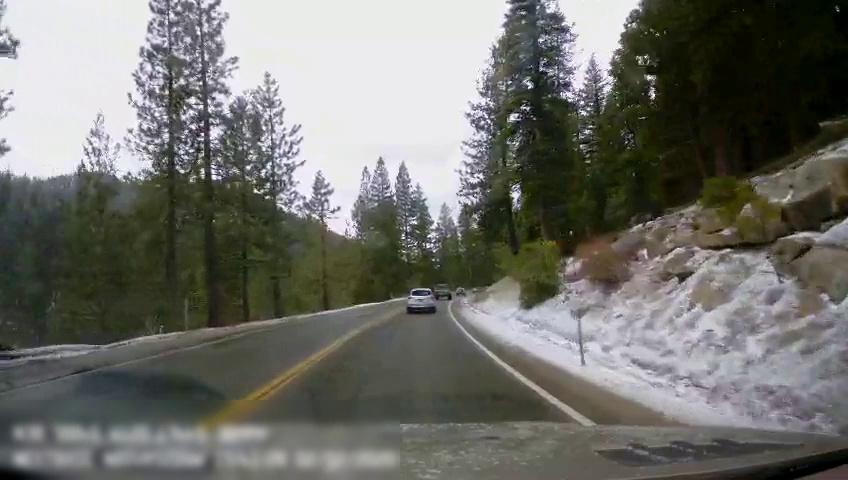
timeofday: Day
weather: Cloudy
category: Drivable Space
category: Vehicles | Car
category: Vehicles | Truck
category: Vehicles | Car
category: Lanes | Current Lane
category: Lanes | Current Lane
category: Lanes | Opposite Lane
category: Lanes | Opposite Lane